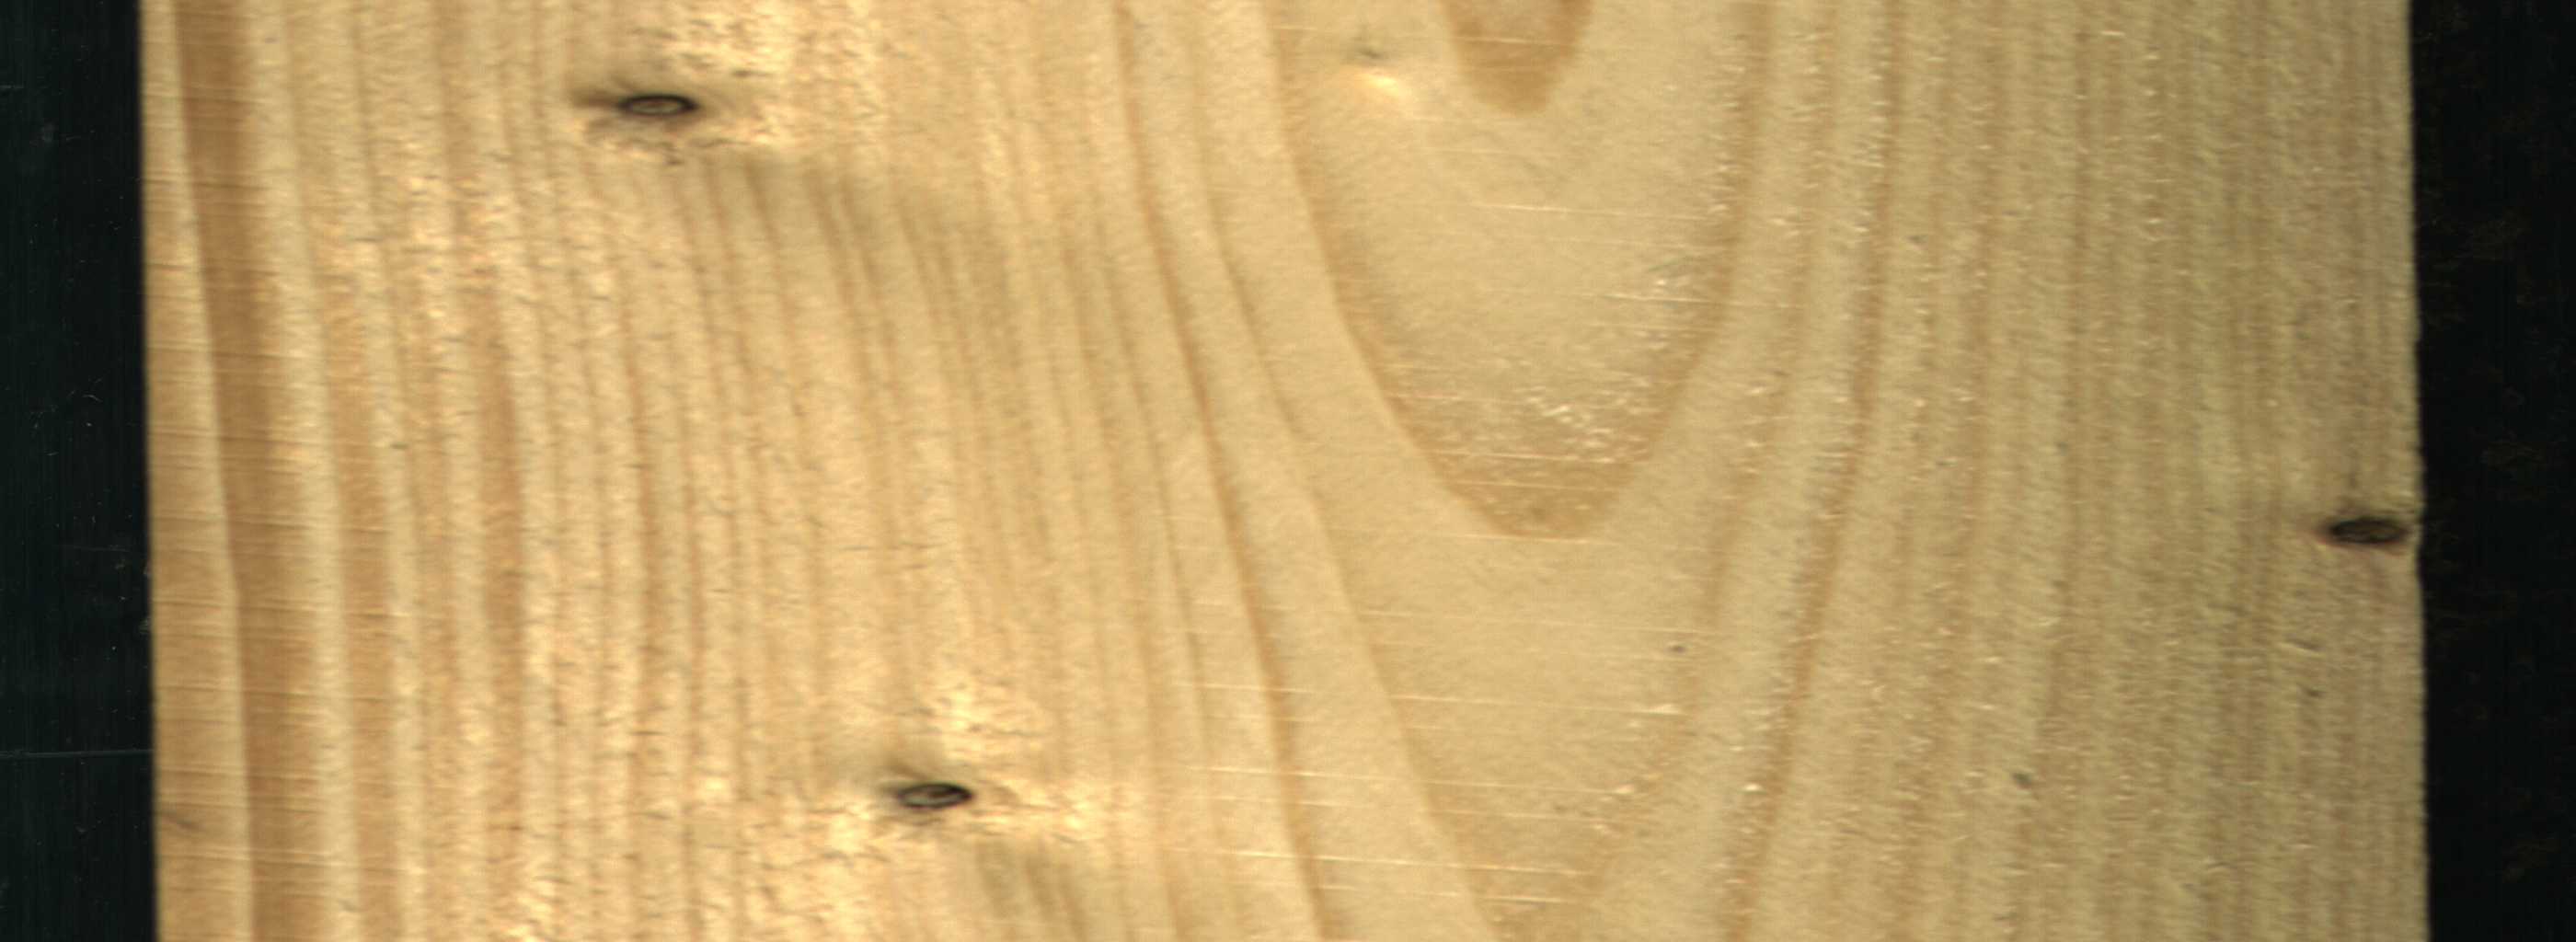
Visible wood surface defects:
Dead_Knot
Dead_Knot
Dead_Knot